Question: I have registerd my own domain name and web hosting space too on 'parallels'
thay are having there 'plesk control panel'.
I know that for html pages I need to copy my all pages into 'httpdoc' folder
'''
But what about by MVC WEBSITE?
HOW DO I HOST IT?
'''
CAN ANYONE HELP ME?

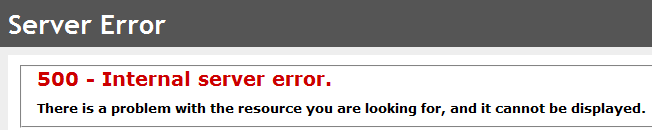
Answer: you have to copy the whole mvc project into folder to view it online.
You are getting the may be because the 'mvc version' differs in the server('i mean may be you are using mvc v4 and the server has mvc v2').
So just contact your hosting provider, i am sure you will get a good solution.